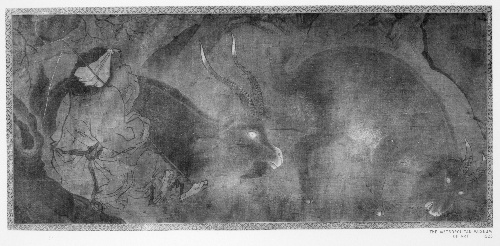
Artist: Unidentified artist
Object type: Handscroll
Classification: Paintings
Medium: Handscroll; on silk
Culture: China
Period: Ming (1368–1644) or Qing (1644–1911) dynasty
Dimensions: 20 x 46 1/2 in. (50.8 x 118.1 cm)
Department: Asian Art
Credit line: Rogers Fund, 1923
Accession year: 1923
Repository: Metropolitan Museum of Art, New York, NY